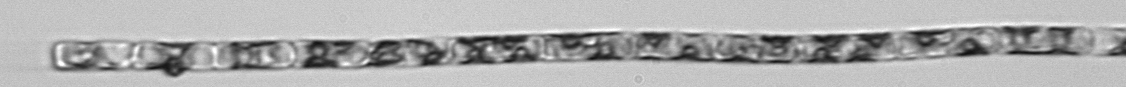
Label: Guinardia_delicatula